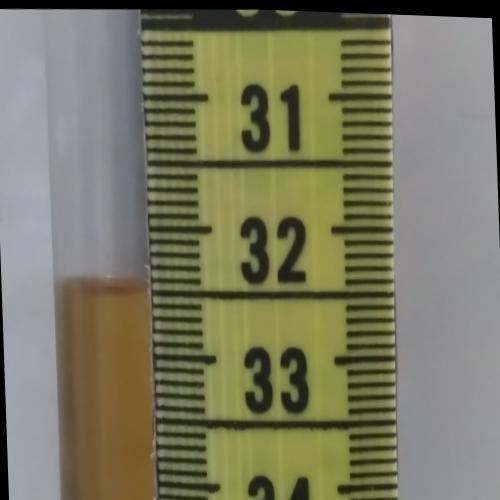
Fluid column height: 32.5 cm